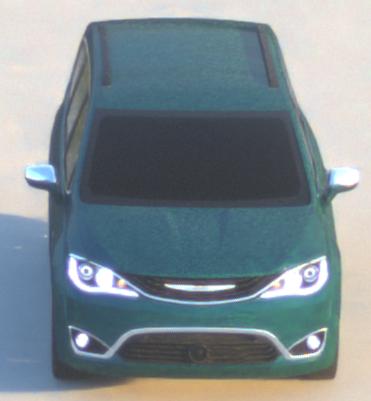
Make: Chrysler
Model: Pacifica
Detailed model: -
Model produced from: 2016
Model produced until: 2020
Doors: 5
Color: blue
Road condition: dry road
Daytime: sunrise or sunset
Contrast: medium contrast